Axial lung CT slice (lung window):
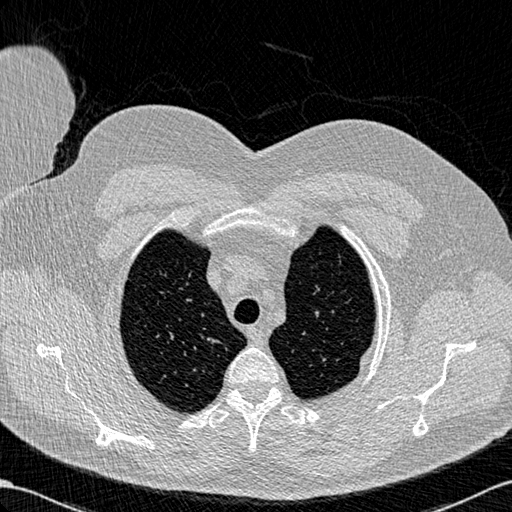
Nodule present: no